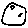
Label: moon